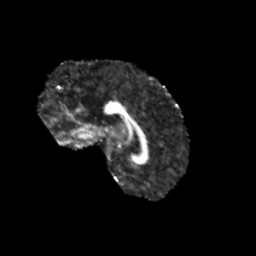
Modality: FA
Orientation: sagittal
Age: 11
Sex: male
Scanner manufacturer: siemens
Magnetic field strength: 3 T
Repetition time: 3.8 s
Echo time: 0.07 s